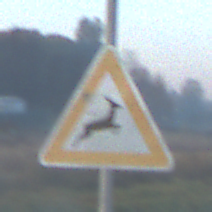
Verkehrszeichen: WildwechselLinks
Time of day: Dawn
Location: Outdoor (Nature)
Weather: Clear
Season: NotSpecified
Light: Natural